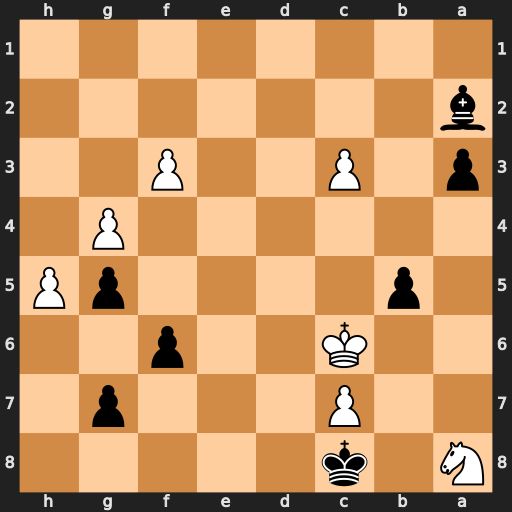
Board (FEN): N1k5/2P3p1/2K2p2/1p4pP/6P1/p1P2P2/b7/8
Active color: b
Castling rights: -
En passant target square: -
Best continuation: Bd5+ Kxd5 Kd7 Kc5 a2